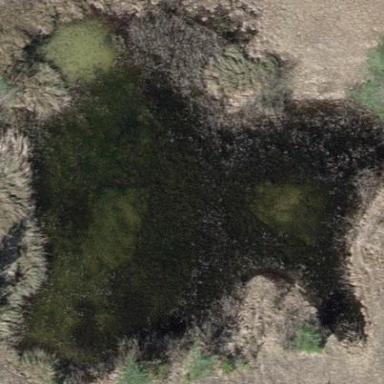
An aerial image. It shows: Pond surrounded by natural water.